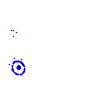
Particle: electron